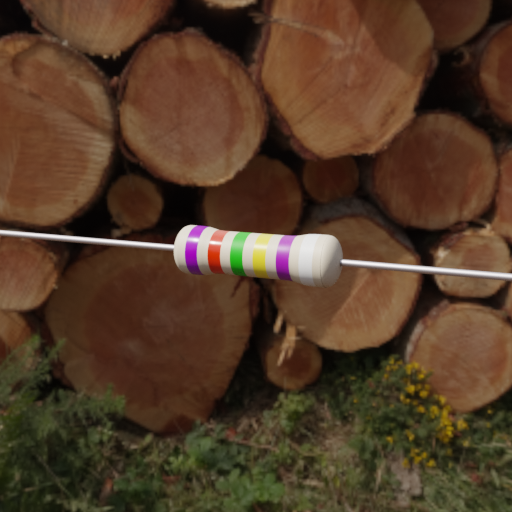
Resistor colour bands (in order): violet, red, green, yellow, violet, white